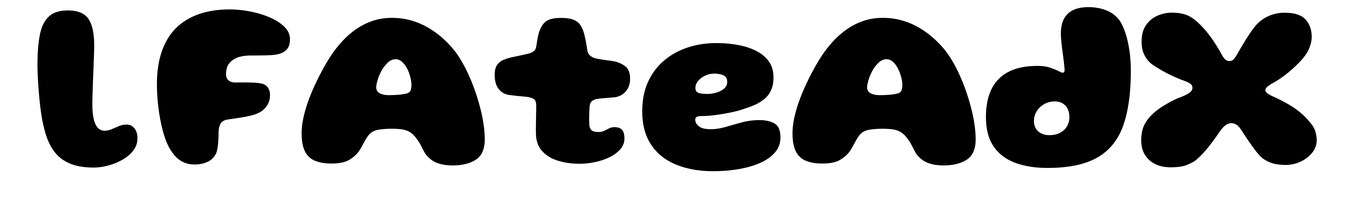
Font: Gluten_ExtraBold